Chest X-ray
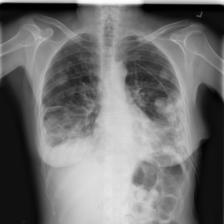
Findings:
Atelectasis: negative
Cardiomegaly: negative
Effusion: negative
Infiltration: negative
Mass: positive
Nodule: negative
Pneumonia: negative
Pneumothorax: negative
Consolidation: negative
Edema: negative
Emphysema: negative
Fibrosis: negative
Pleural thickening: negative
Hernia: negative